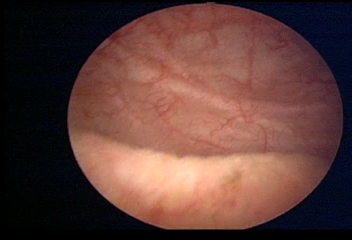
Modality: WLC
Class: Normal mucosa
Bladder cancer association: No